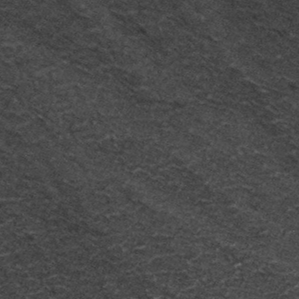
Label: frost